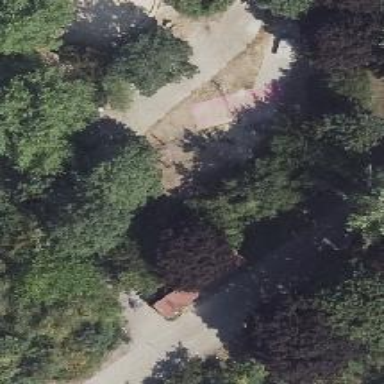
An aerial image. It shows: Playground with basket swing.